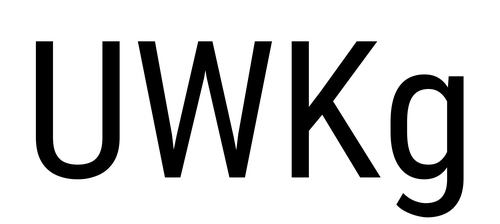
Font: Roboto_Condensed_Regular